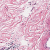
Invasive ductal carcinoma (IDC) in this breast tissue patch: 0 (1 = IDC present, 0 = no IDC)